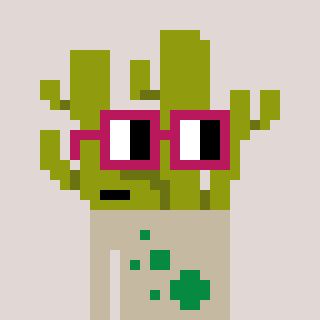
a pixel art character with square dark red glasses, a cactus-shaped head and a bege-colored body on a warm background